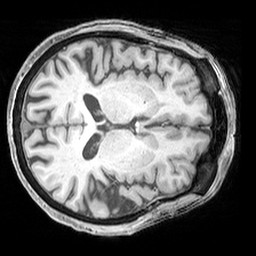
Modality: T1w
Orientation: axial
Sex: female
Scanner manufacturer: siemens
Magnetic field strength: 3 T
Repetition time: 2.3 s
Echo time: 0.00226 s